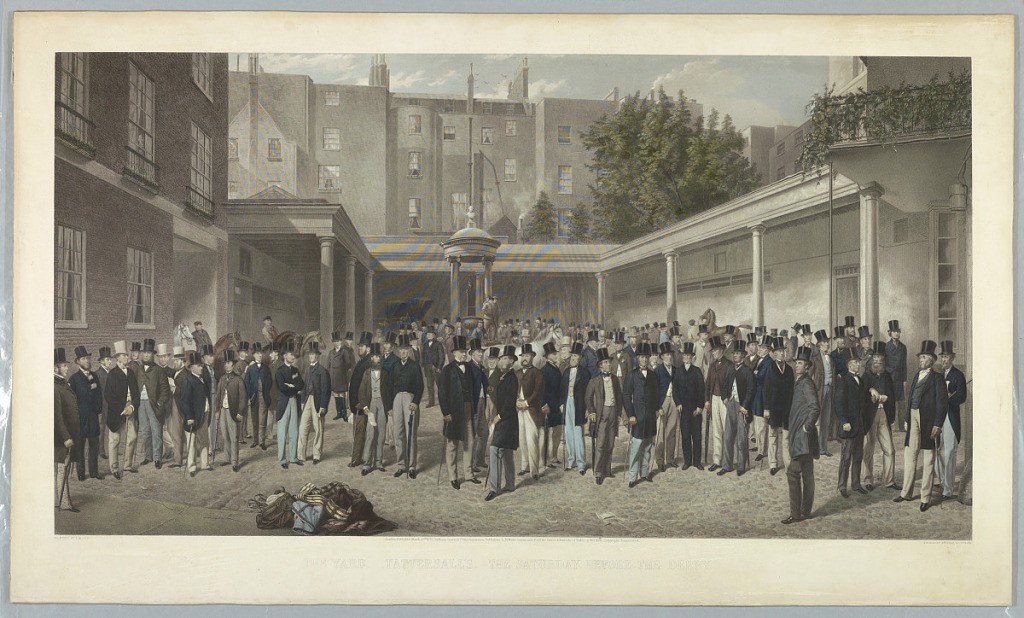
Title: The Yard – Tattersall's, the Saturday Before the Derby
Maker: Charles Mottram, English, 1807 - 1876
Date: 1870
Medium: Engraving, brush and watercolor on paper
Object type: Print
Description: Courtyard, with a portico around three sides in rear, buildings beyond. Many men standing; horses being ridden into the yard from the left. Title, artists' and publisher's names and date, below.